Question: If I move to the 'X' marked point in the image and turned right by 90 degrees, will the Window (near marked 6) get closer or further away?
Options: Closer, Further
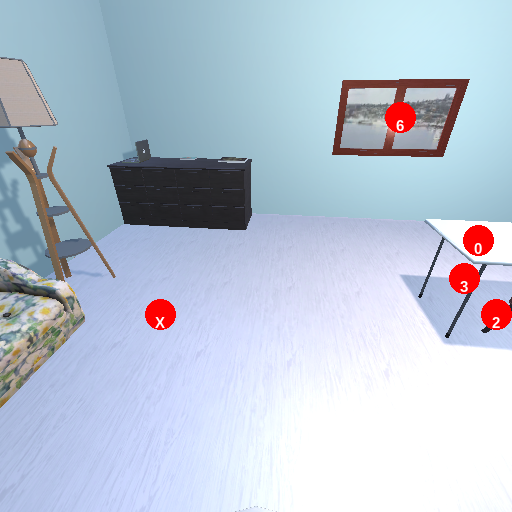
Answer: Closer